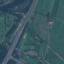
Label: Highway